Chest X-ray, AP view. Patient: 63 years old, sex M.
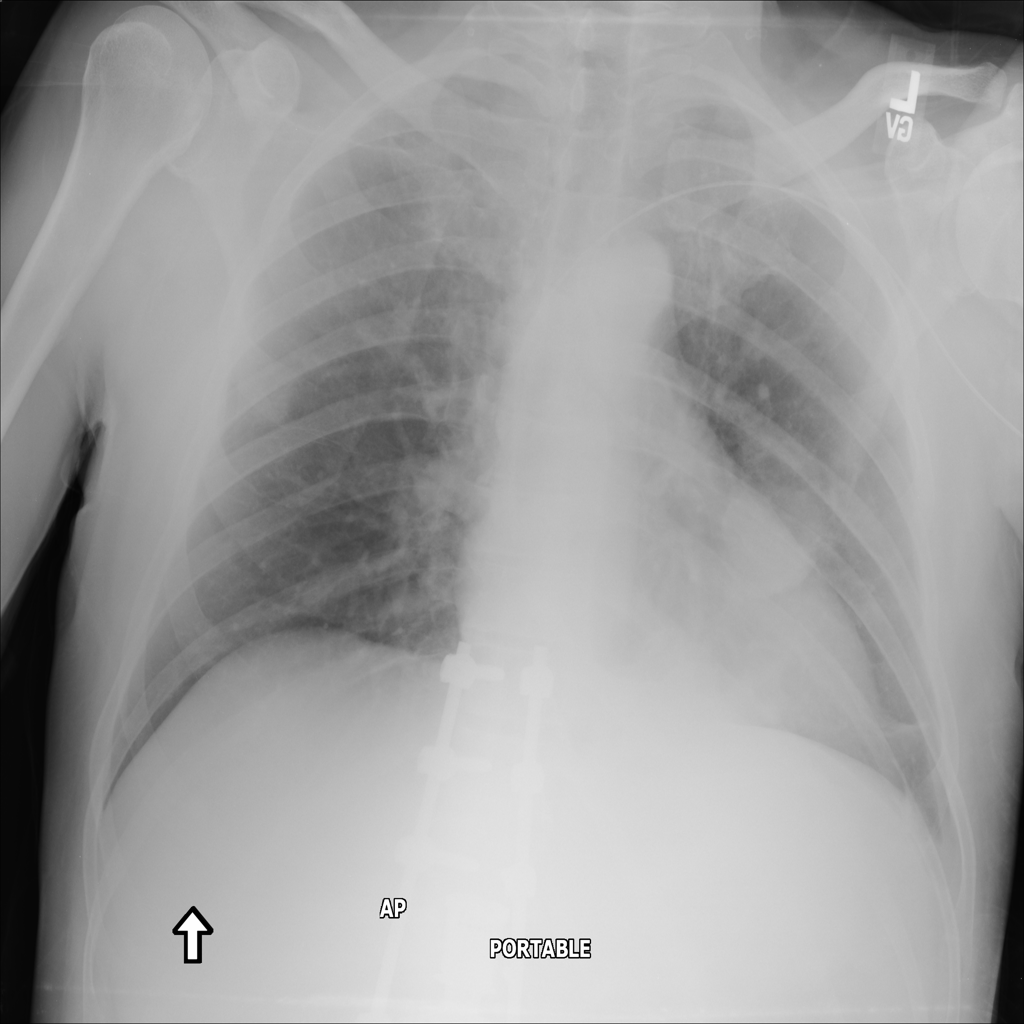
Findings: Atelectasis, Mass, Nodule